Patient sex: M
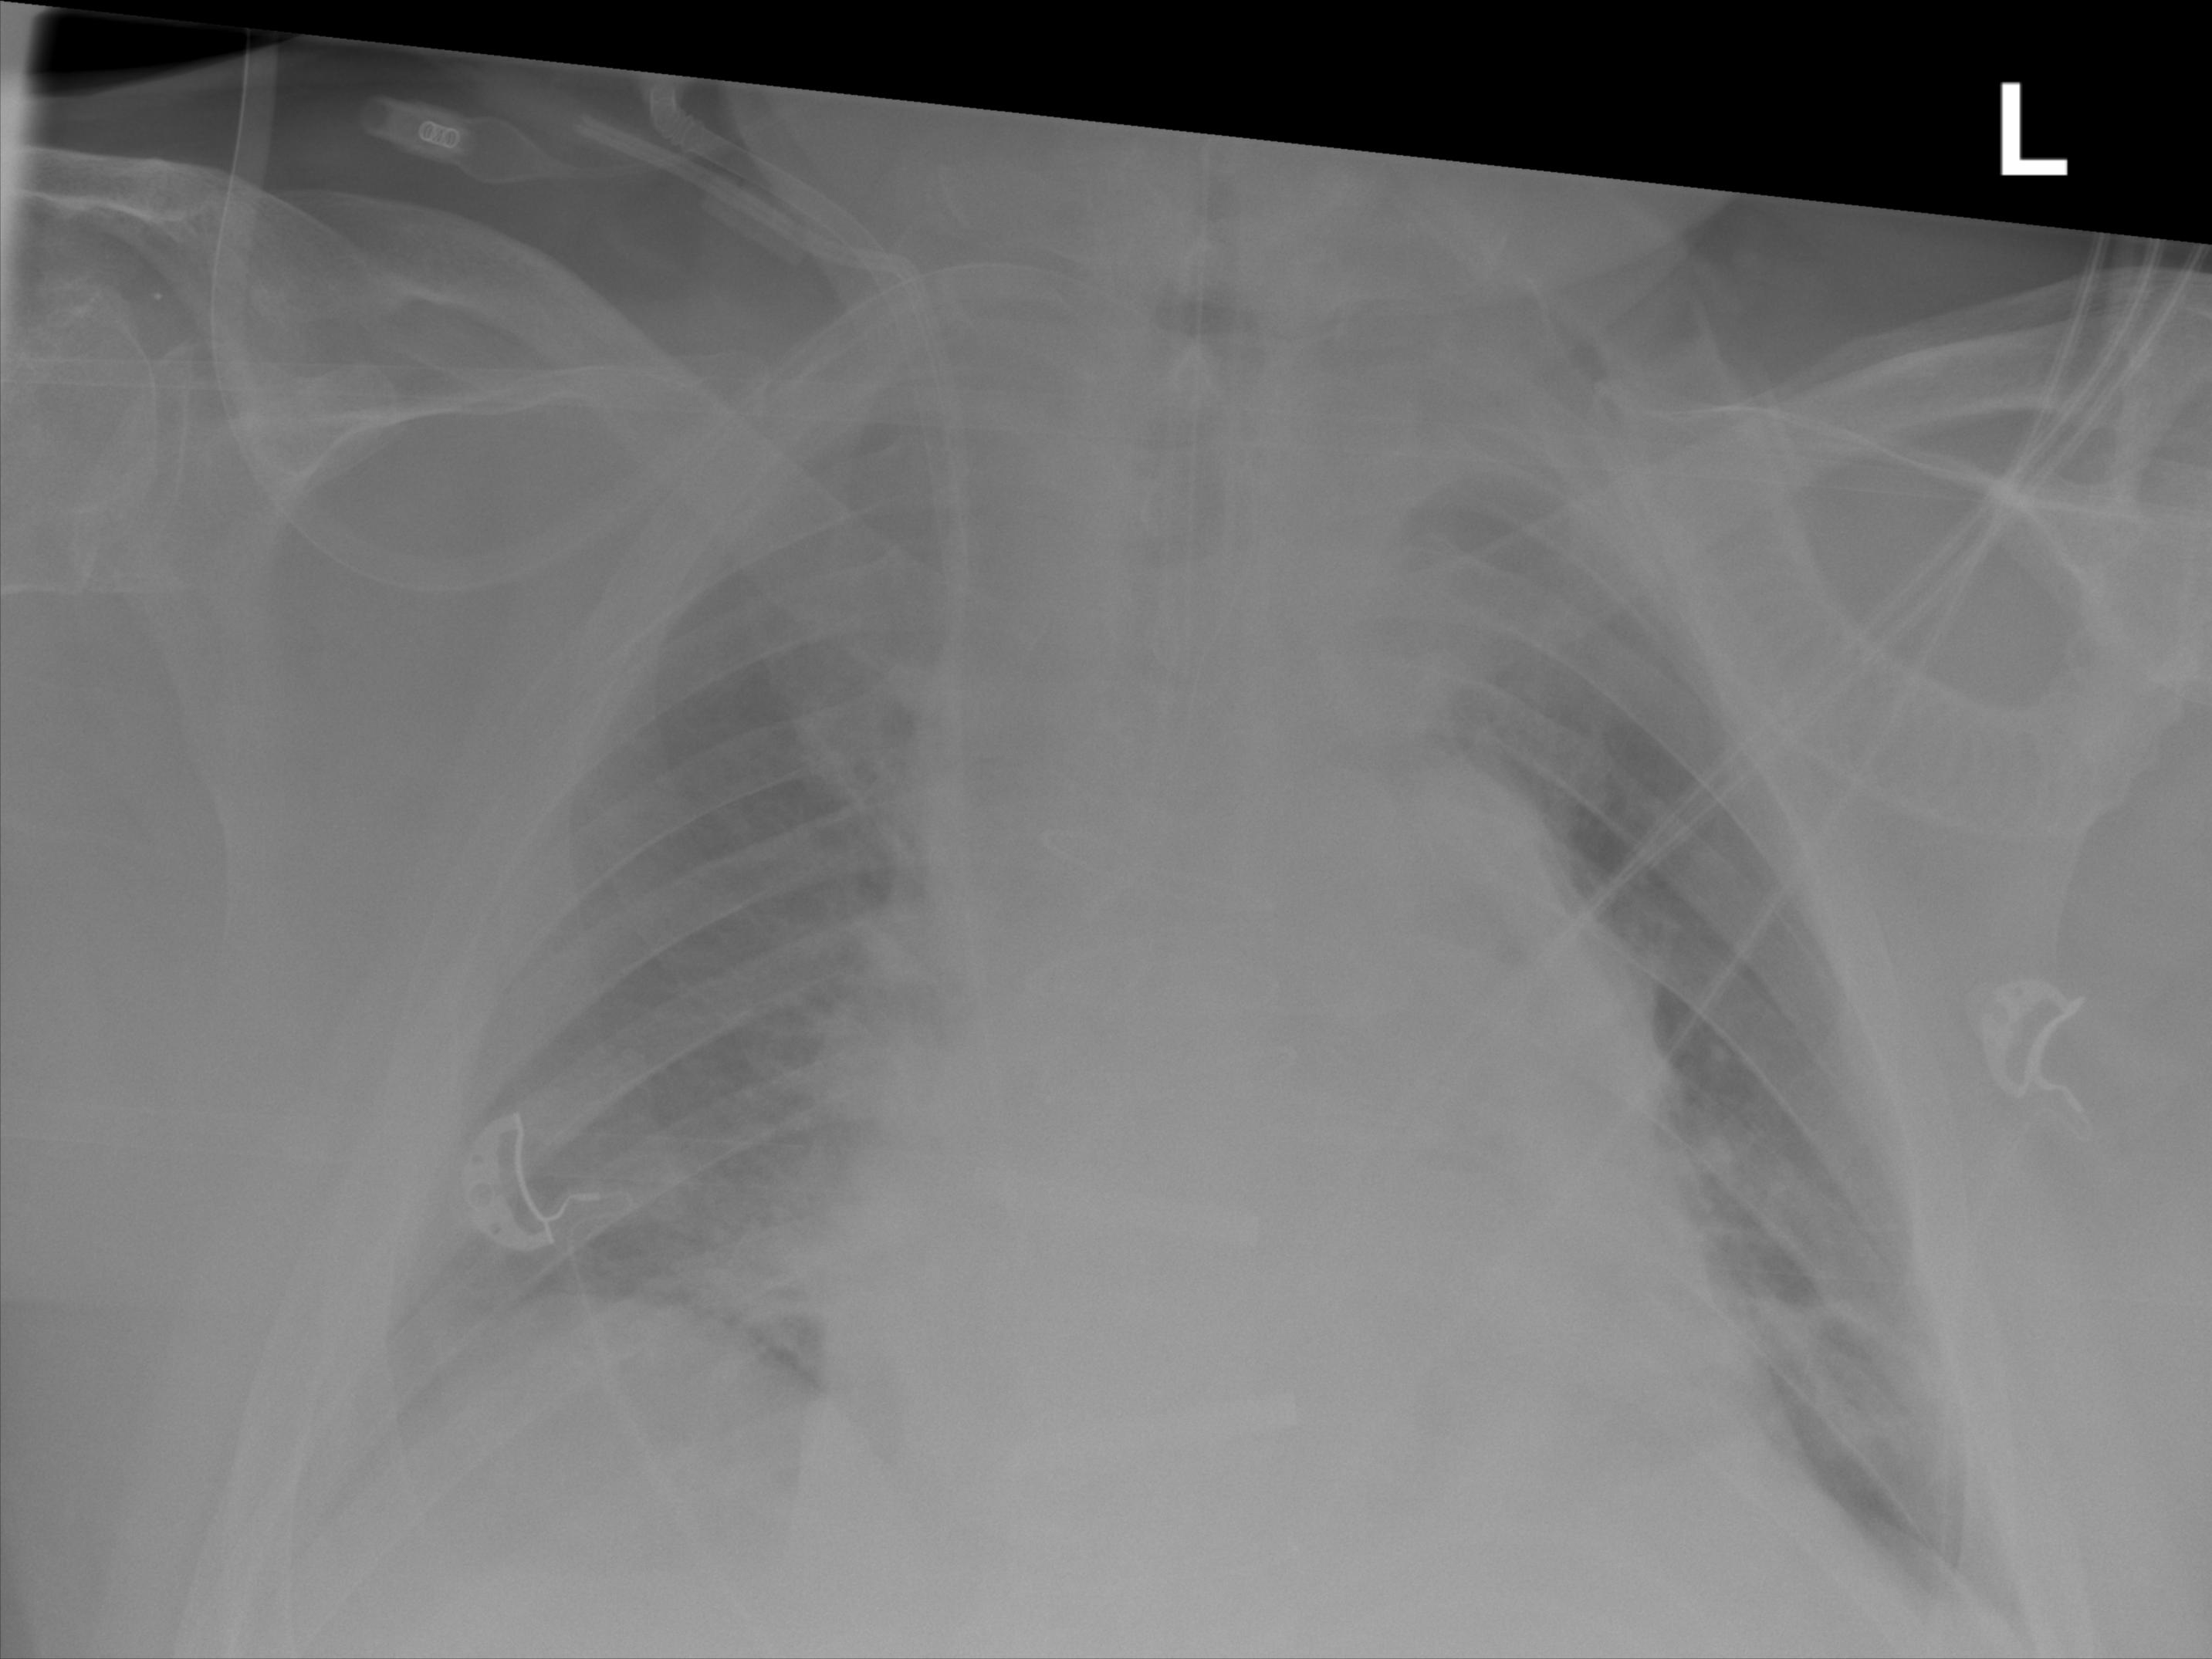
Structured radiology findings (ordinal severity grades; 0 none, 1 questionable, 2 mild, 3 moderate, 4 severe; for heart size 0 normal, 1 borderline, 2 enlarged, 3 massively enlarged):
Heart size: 2
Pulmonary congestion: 0
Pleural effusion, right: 2
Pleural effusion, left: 0
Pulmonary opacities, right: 0
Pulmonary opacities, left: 0
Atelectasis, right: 2
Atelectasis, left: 2